Question: I really don't know how to explain this error properly...
It started when I added this method to my controller class:
'''
public void loadPlayerComboBox() {
try{
final PreparedStatement collectPlayerNames =
ConnectionManager.getConnection().prepareStatement("SELECT "+PLAYER_NAME+" FROM PLAYERS");
final ResultSet playerNameResults = collectPlayerNames.executeQuery();
while(playerNameResults.next()){
IViewManager.Util.getInstance().getMyContainerPane().getMyPlayerManagerPane().getPlayerNameList()
.add(playerNameResults.getString(PLAYER_NAME));
}
}catch(final SQLException e){
System.out.println("SQLException. Reason: " + e.getMessage());
}
}
'''
And I've confirmed that without this method (which is called on by a class, on start up of the program) I don't have an error.
My error? When I run from eclipse, the programe starts to load the top bar of the frame appears, but the actual content doesn't.

As well as this there is a strange drowing empty box, that I believe is caused by multiple processes being started up.
This, I beleive was caused by a stack overflow, as my getInstance() methods recursively called each other. I can't get the stacktrace back for some reason, and at the moment the debug screen is just blank. I've checked my .log and it doesn't have an error corresponding to that time stamp. I don't know how they could call each other though. Here is the ViewManager method:
'''
static class Util {
static private IViewManager viewManager = null;
static public synchronized IViewManager getInstance() {
if (viewManager == null) {
viewManager = new ViewManager();
}
return viewManager;
}
}
'''
And the constructor:
'''
public ViewManager(){
super("Tony Larp DB Manager");
this.setVisible(true);
this.setDefaultCloseOperation(3);
myContainerPane = new ContainerPane();
myContentMenu = new ContentMenu();
IController.Util.getInstance();
IPlayerCharacterManager.Util.getInstance();
this.setJMenuBar(myContentMenu);
this.getContentPane().add(myContainerPane);
this.pack();
}
'''
The IController.Util.getInstance() method is identical, except the names of the class and objects it calls are different. Double checked locking just causes the first instance of IViewManager.getInstance() in my launcher to return a null pointer, this is at the start of the synchronised block.
To clarify, the programme calls 'IViewManager.Util.getInstance()' the first time in the launcher, then it calls 'IController.Util.getInstance()' for the first time in the above constructor. After that all calls to it should just return instances.
What would cause this sort of error? How can I even start to fix it?
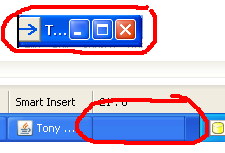
Answer: This sort of behaviour shows you've got some sort of infinite loop. Some where you've crossed your threads (one method in a thread calls the a method in the other other, which calls the first).
Neither finishes constructing so your singletons don't have an instance to call. Instead they keep trying to instantiate each other . Go back and rethink how seperate your singleton code threads are.